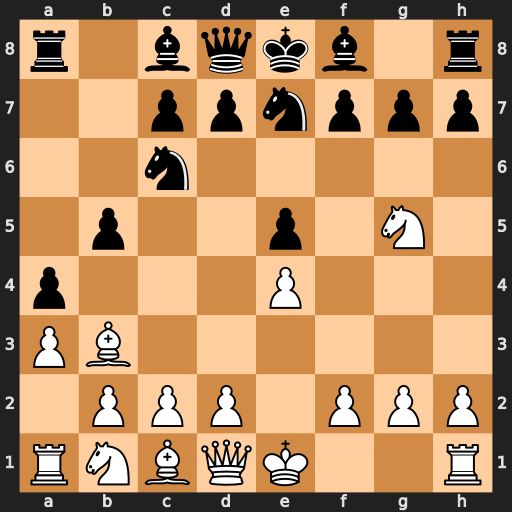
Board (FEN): r1bqkb1r/2ppnppp/2n5/1p2p1N1/p3P3/PB6/1PPP1PPP/RNBQK2R
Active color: w
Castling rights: KQkq
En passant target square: -
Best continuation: Bxf7#